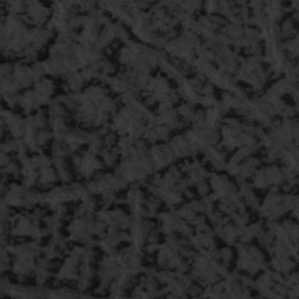
Label: frost